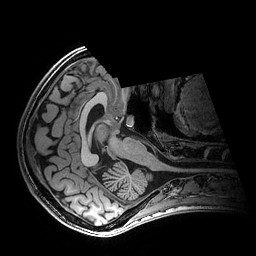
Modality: T1w
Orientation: axial
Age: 22
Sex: female
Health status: healthy